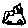
Label: car